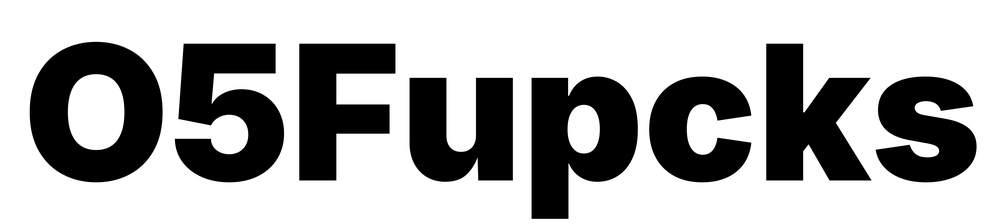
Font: Inter_Black